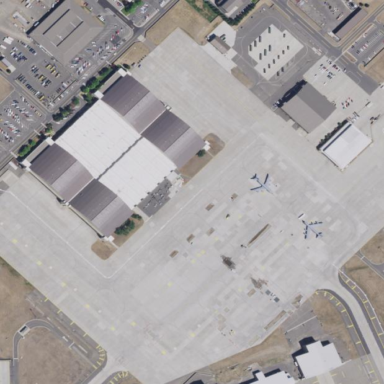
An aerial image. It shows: Apron at the airport.